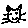
Label: cat